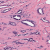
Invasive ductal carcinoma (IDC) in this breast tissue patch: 1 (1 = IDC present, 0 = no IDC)